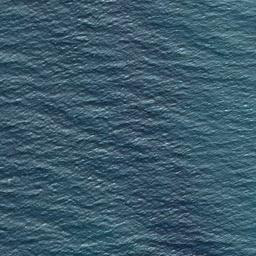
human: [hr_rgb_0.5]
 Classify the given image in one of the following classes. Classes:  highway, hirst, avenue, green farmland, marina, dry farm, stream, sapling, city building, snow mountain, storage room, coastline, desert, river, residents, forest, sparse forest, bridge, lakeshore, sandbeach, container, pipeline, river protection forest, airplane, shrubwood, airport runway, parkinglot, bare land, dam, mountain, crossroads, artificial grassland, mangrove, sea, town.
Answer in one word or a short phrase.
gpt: sea